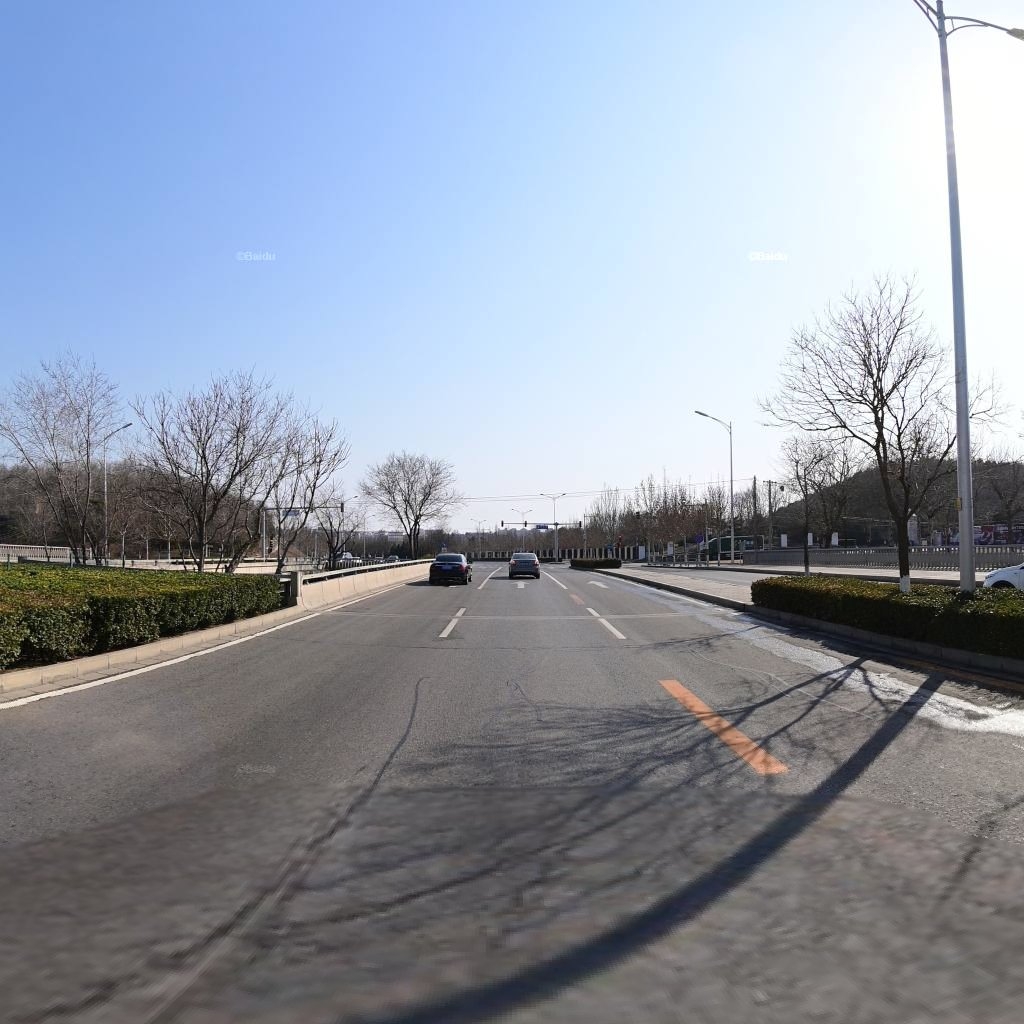
Region: Haidian
Road damage annotations: longitudinal patch, longitudinal patch, longitudinal patch, longitudinal patch, transverse crack